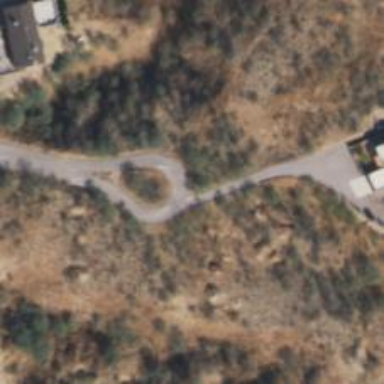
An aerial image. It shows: Residential road.